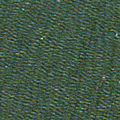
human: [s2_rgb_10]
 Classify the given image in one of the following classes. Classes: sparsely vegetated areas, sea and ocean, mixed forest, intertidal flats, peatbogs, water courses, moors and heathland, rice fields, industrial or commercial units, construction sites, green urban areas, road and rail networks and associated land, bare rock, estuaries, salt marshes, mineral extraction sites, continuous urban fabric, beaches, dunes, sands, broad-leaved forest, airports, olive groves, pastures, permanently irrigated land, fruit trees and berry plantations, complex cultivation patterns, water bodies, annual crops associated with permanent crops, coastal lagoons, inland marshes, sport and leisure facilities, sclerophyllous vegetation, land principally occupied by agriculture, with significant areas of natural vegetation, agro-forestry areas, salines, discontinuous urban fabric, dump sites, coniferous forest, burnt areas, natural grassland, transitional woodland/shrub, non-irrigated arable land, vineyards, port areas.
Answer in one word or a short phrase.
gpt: sea and ocean